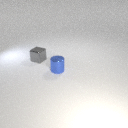
small blue metal cylinder in front of small gray metal cube